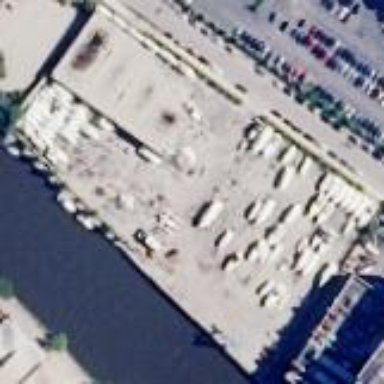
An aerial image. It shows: Boatyard along the waterway.